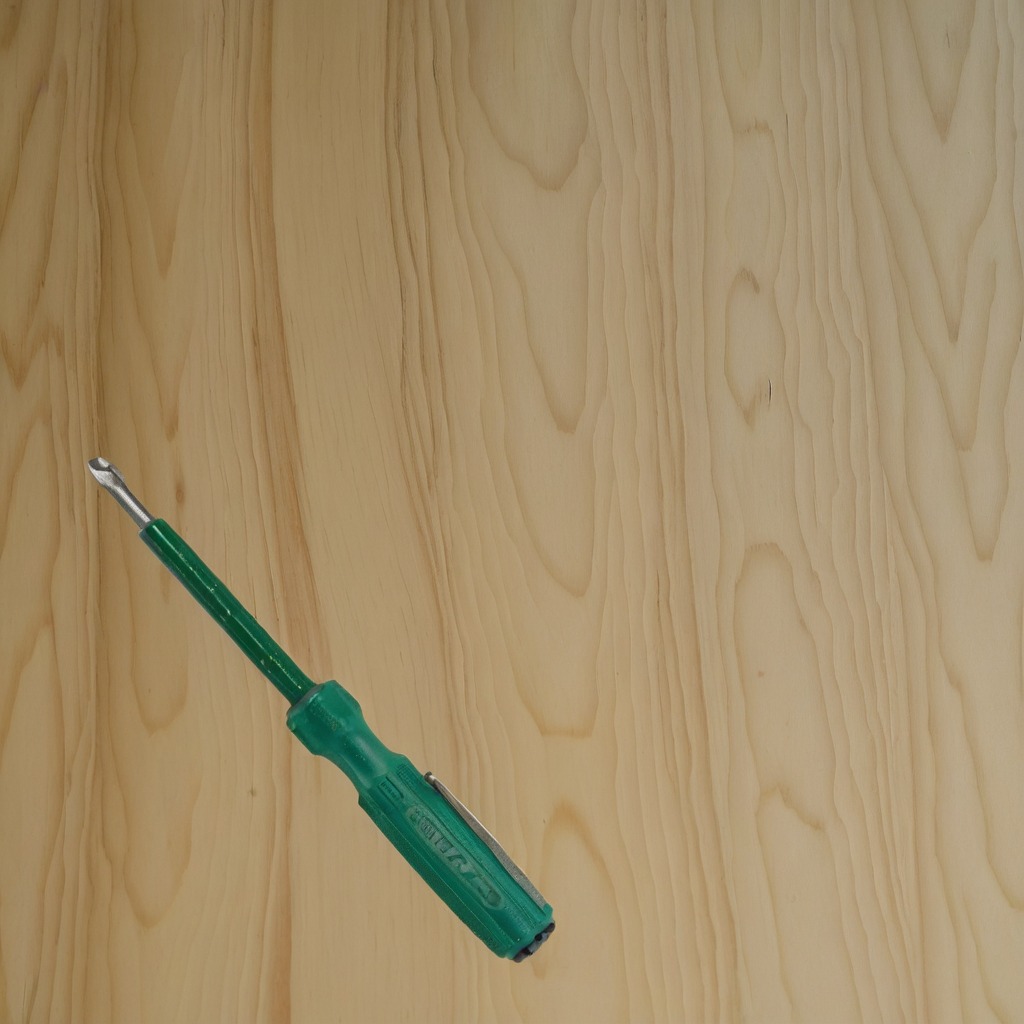
A screwdriver lies on a plywood surface in a paint workshop lit by afternoon window light.